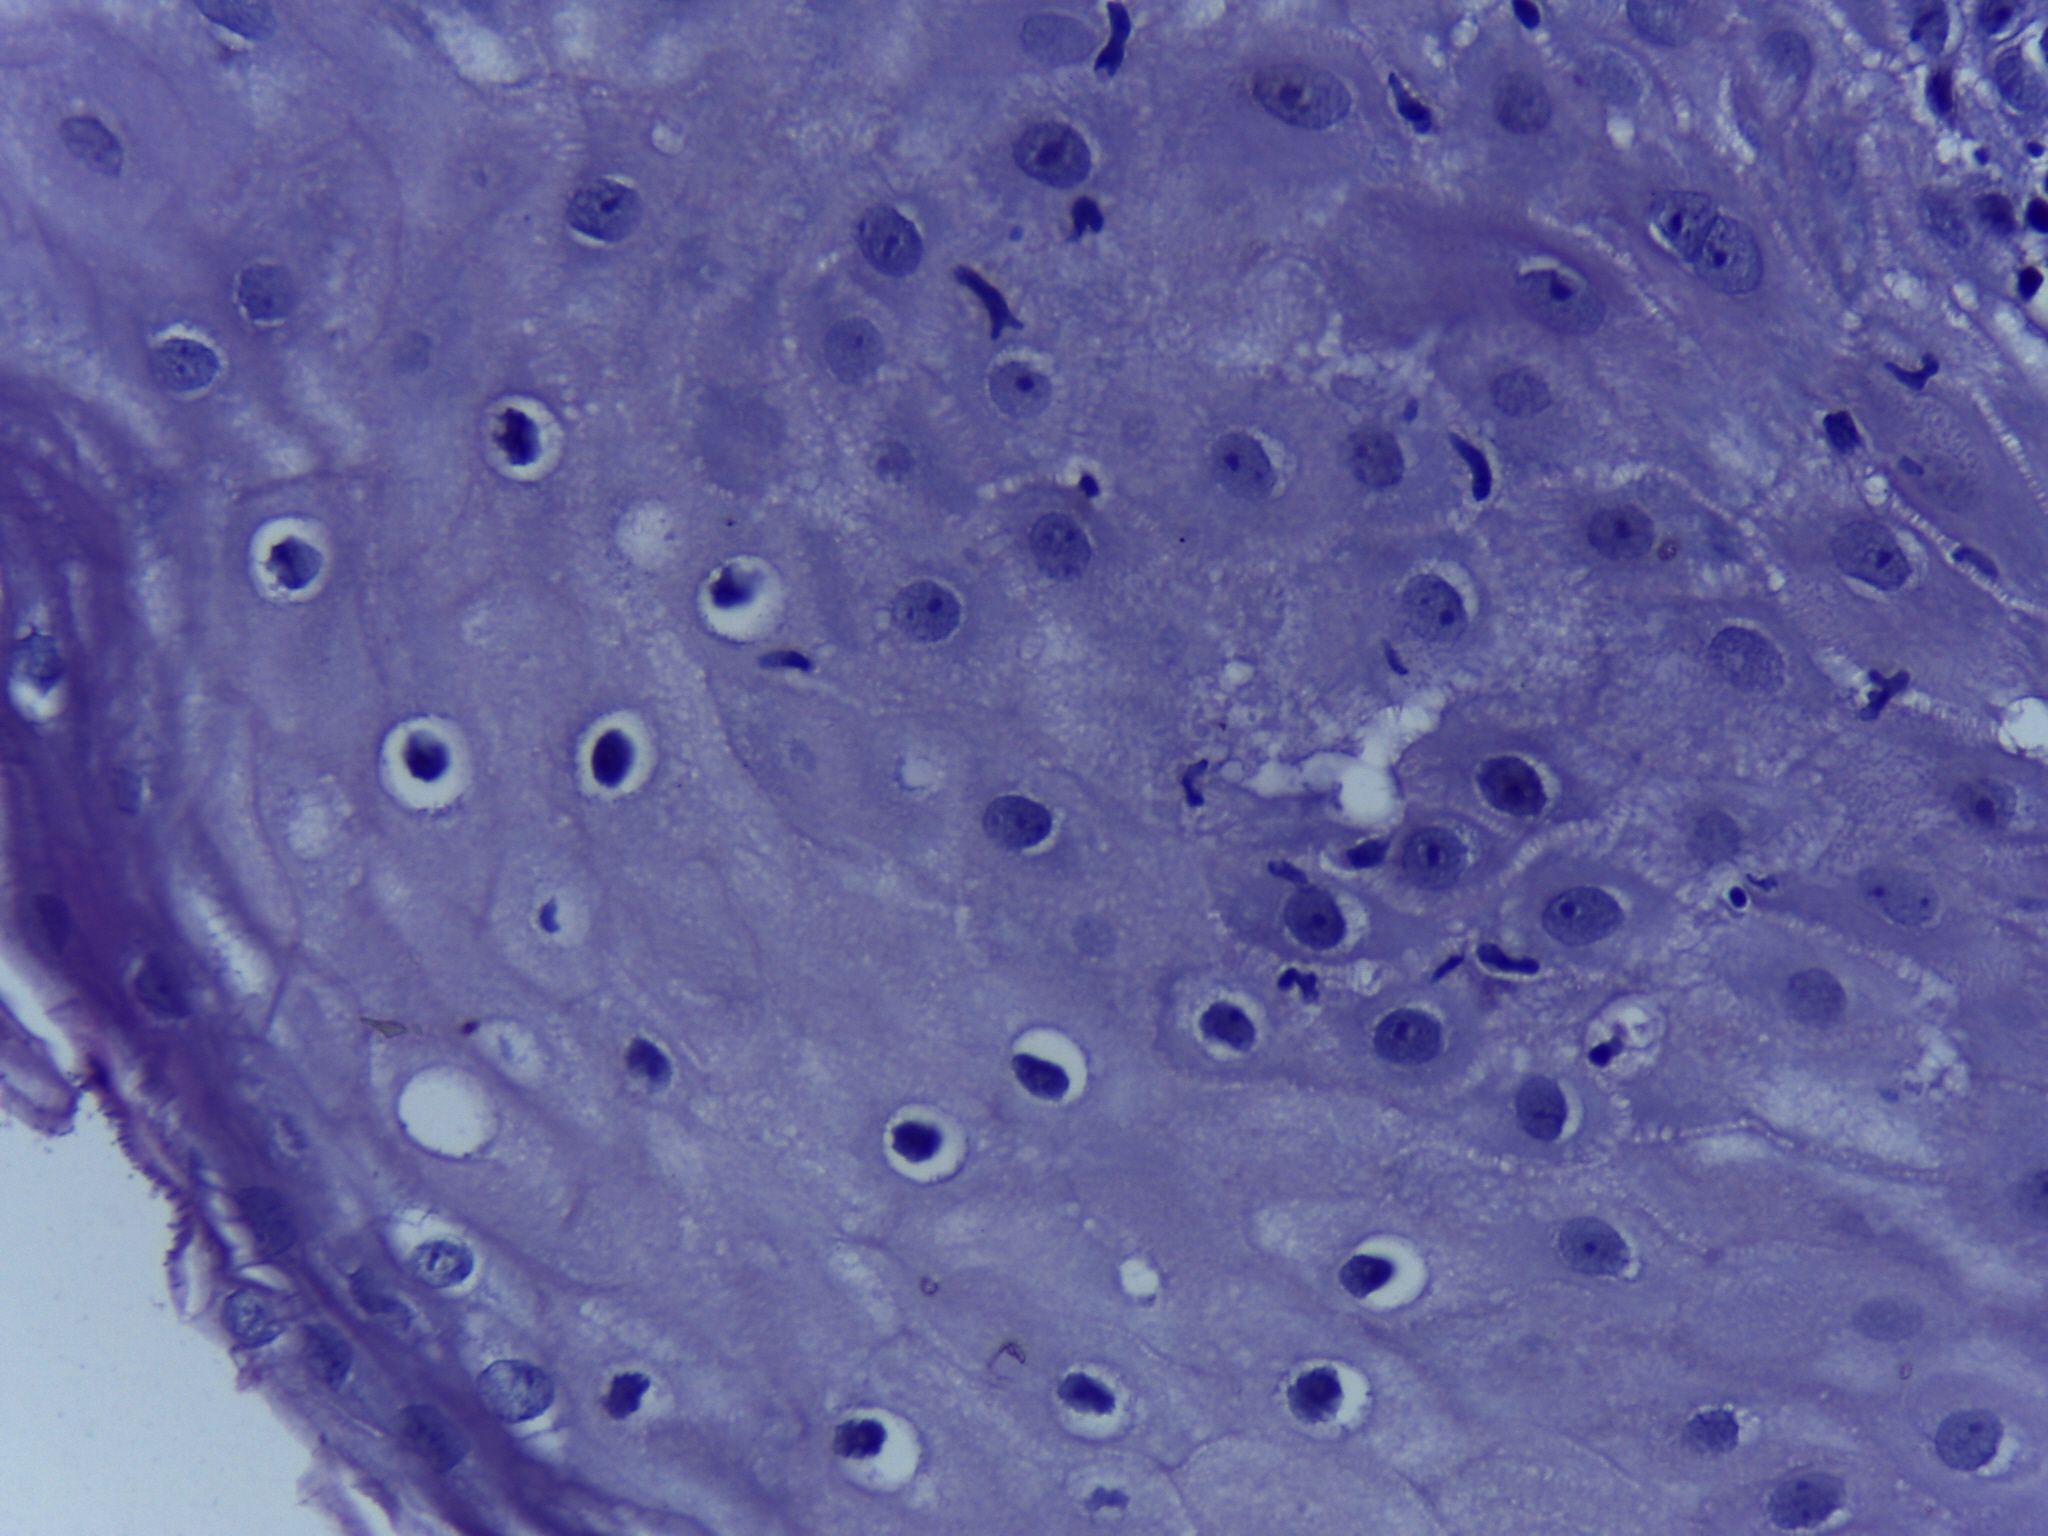
Diagnosis: Normal